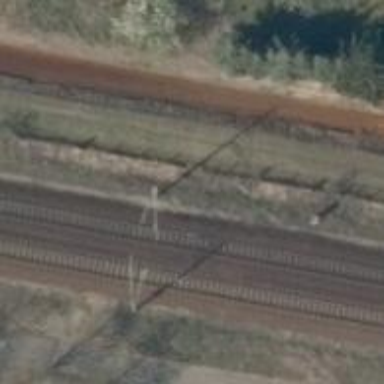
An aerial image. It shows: Milestone along the railway track with catenary mast.